Field crop: maize
Growth stage: 1
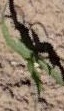
Species: maize